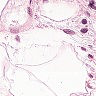
Metastatic tissue present: no